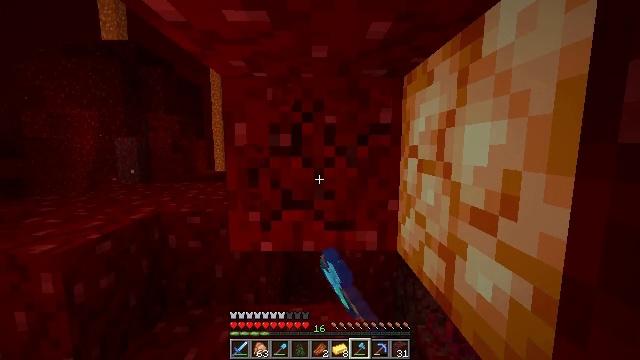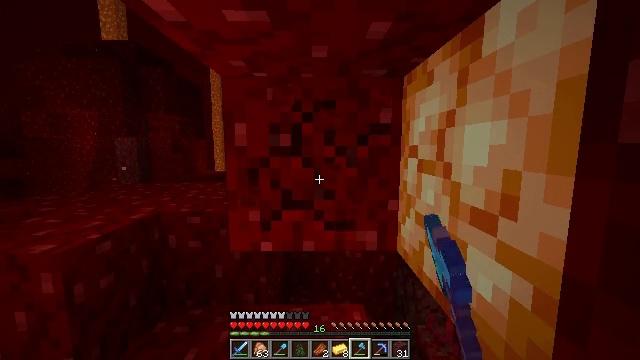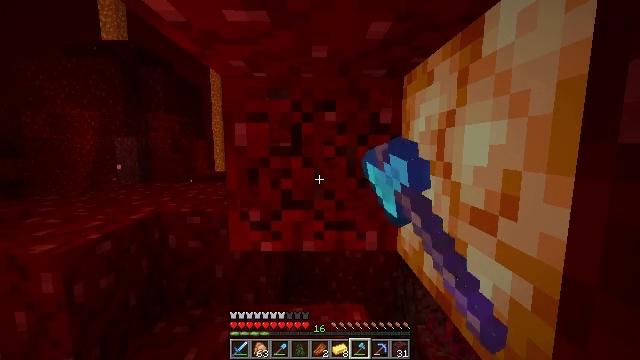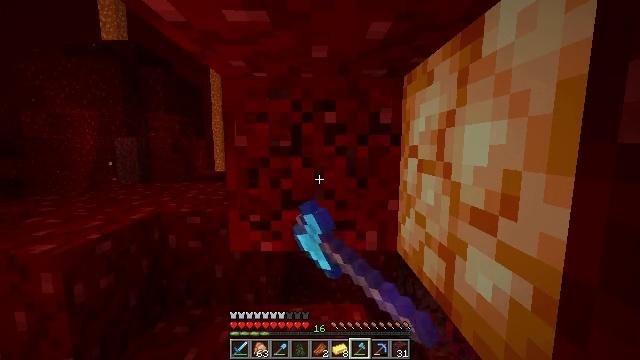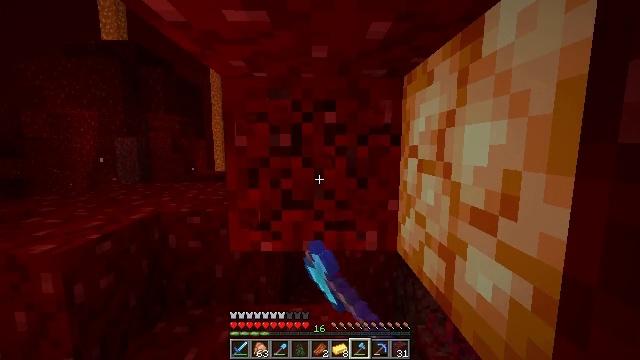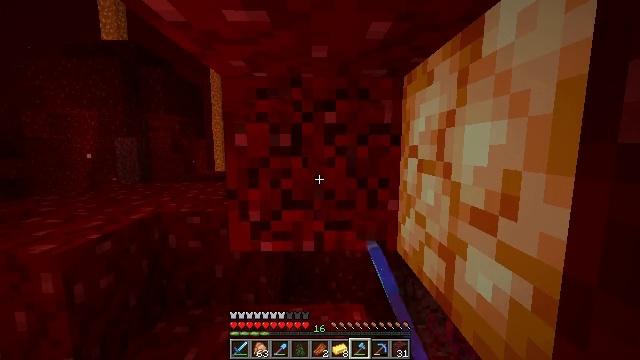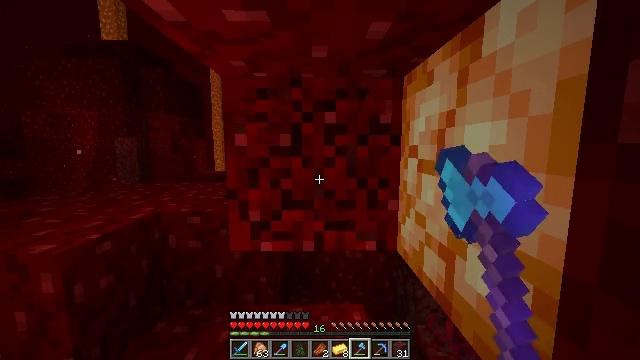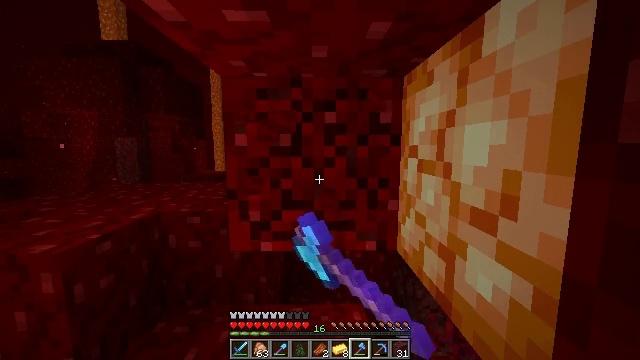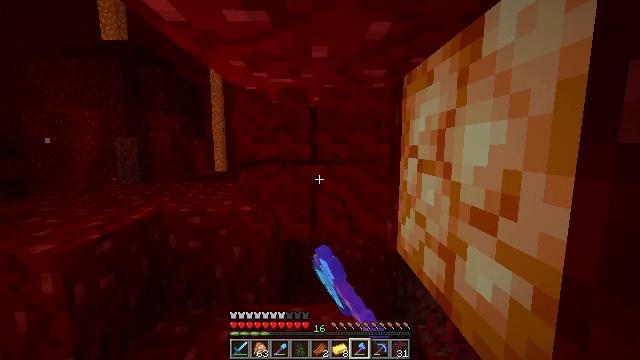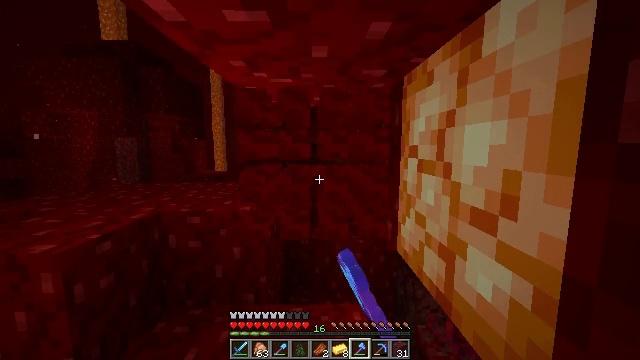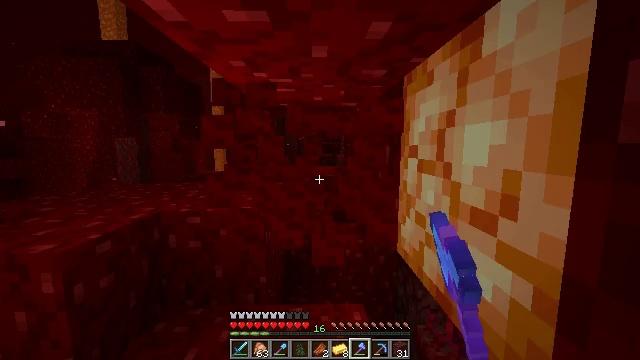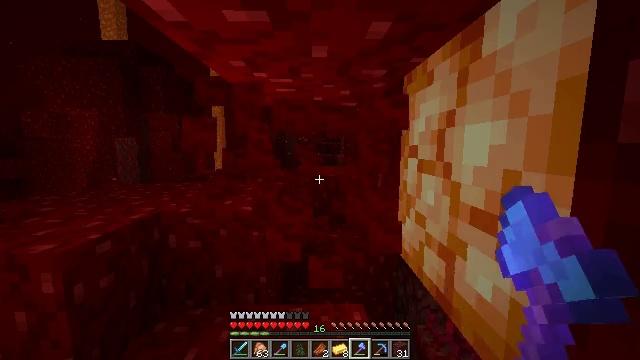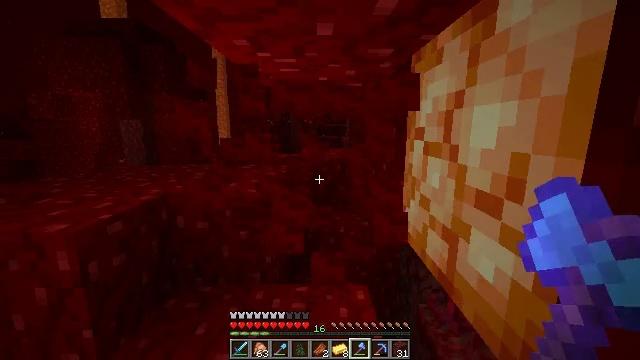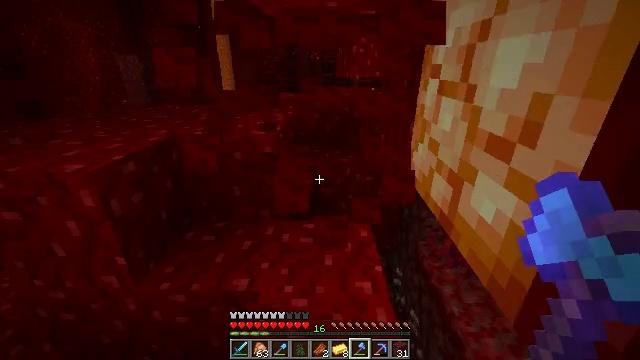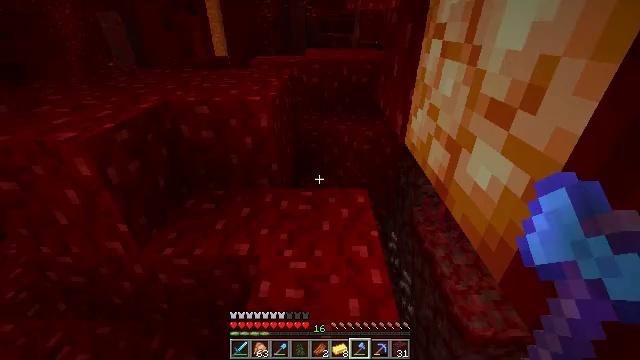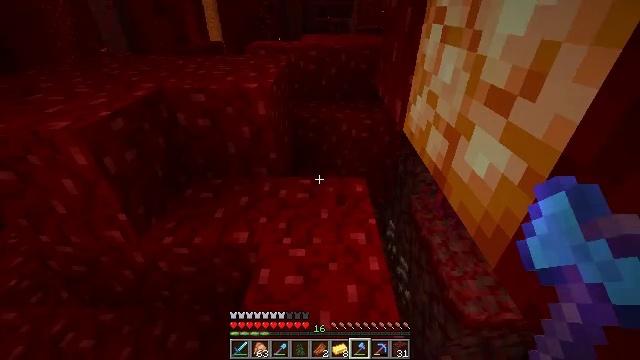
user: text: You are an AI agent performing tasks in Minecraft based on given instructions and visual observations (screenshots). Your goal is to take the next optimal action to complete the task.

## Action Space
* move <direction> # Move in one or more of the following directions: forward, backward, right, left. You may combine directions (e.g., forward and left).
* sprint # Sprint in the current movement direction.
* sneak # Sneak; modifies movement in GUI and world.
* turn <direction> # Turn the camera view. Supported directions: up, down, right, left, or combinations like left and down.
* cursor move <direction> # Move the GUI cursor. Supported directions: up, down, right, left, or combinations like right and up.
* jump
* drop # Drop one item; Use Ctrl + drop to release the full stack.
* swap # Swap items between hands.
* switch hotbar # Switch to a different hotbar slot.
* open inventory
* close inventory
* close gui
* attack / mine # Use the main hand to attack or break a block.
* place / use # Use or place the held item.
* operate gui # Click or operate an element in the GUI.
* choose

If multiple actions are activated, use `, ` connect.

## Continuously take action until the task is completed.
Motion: motion action
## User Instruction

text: Collect the nether wart block for decoration.
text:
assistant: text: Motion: attack / mine
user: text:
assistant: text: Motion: attack / mine
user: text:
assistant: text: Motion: attack / mine
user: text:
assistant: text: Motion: attack / mine
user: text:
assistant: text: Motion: attack / mine
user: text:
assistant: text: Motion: attack / mine
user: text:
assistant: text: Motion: attack / mine
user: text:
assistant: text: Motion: attack / mine
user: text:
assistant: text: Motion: attack / mine
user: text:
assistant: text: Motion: attack / mine
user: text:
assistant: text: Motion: attack / mine
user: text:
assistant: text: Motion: turn left and down, attack / mine
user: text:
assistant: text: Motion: turn left and down, attack / mine
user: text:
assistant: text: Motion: turn down, attack / mine
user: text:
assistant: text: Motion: turn down, attack / mine
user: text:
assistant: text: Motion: turn down, attack / mine
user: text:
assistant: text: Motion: turn down, attack / mine
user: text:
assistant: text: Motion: turn down, attack / mine
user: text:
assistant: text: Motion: attack / mine
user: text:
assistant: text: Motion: attack / mine
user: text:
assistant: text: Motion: attack / mine
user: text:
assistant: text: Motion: attack / mine
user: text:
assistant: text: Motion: attack / mine
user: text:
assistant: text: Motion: attack / mine
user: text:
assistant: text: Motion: attack / mine
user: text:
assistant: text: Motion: attack / mine
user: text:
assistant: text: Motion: attack / mine
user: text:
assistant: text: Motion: attack / mine
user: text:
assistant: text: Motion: attack / mine
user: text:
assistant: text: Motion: attack / mine